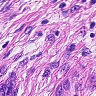
Metastatic tissue present: yes